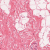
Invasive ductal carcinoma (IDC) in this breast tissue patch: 0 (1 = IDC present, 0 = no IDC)